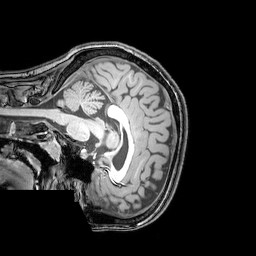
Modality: T1w
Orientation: sagittal
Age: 24
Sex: female
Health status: healthy
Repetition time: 0.081 s
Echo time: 0.037 s